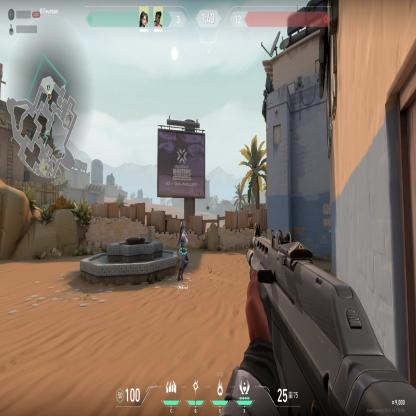
Label: teammate